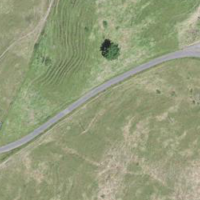
EUNIS habitat code: 25
Species observed at this site:
Arctium tomentosum